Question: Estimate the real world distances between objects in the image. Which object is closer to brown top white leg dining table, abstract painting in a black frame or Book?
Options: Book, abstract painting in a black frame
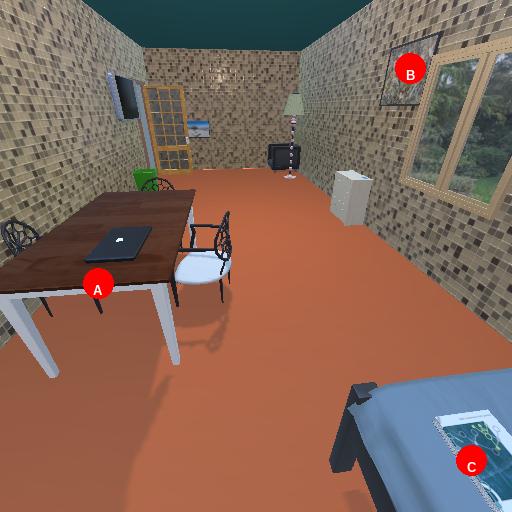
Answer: Book